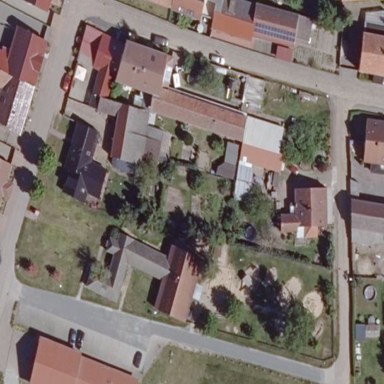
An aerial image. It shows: Kindergarten.